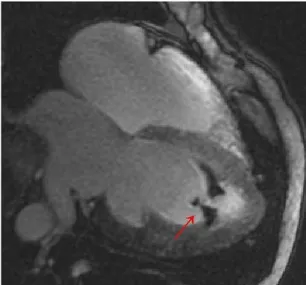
(B-D), Late gadolinium enhancement imaging showed LV apex arc-like unenhanced region (red arrow), and diffuse subendocardial enhancement in LV mid- to apical parts (yellow arrow). The patient was diagnosed with Loeffler's endocarditis based on the typical clinical and imaging features.
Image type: radiology (mri)